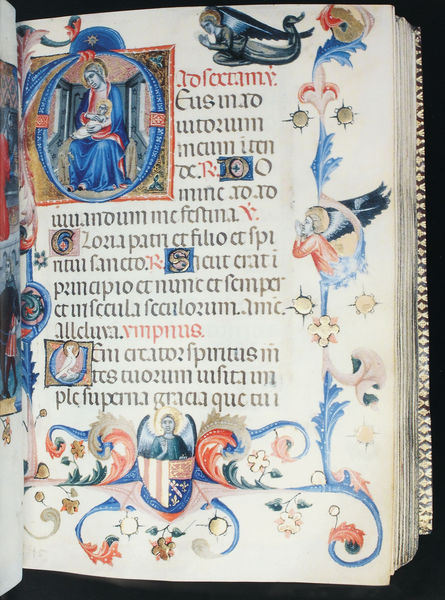
Titel: Stundenbuch des Alfons von Aragon; Alfons der Großmütige
Künstler: Lleonard Crespí
Institution: London, British Library (BL)
Schlagwörter: blau, weiß, blumen, bunt, rot, bibel, taube, gold, kind, engel, farbig, schrift, italien, ornamente, buch, kloster, religion, seite, illustration, initiale, wappen, initialien, christus, jesus, mittelalter, mönch, maria, madonna, fraktur, geburt, latein, jesuskind, maria mit kind, buchmalerei, kaligraphie, maira, buchkunst, o, maria mit jesus, taibe, uniziale, mariea, dchrift, florale eleente